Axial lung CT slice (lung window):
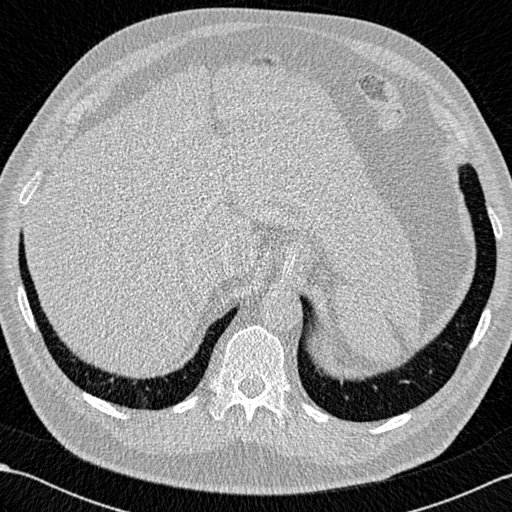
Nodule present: no